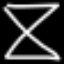
Label: hourglass